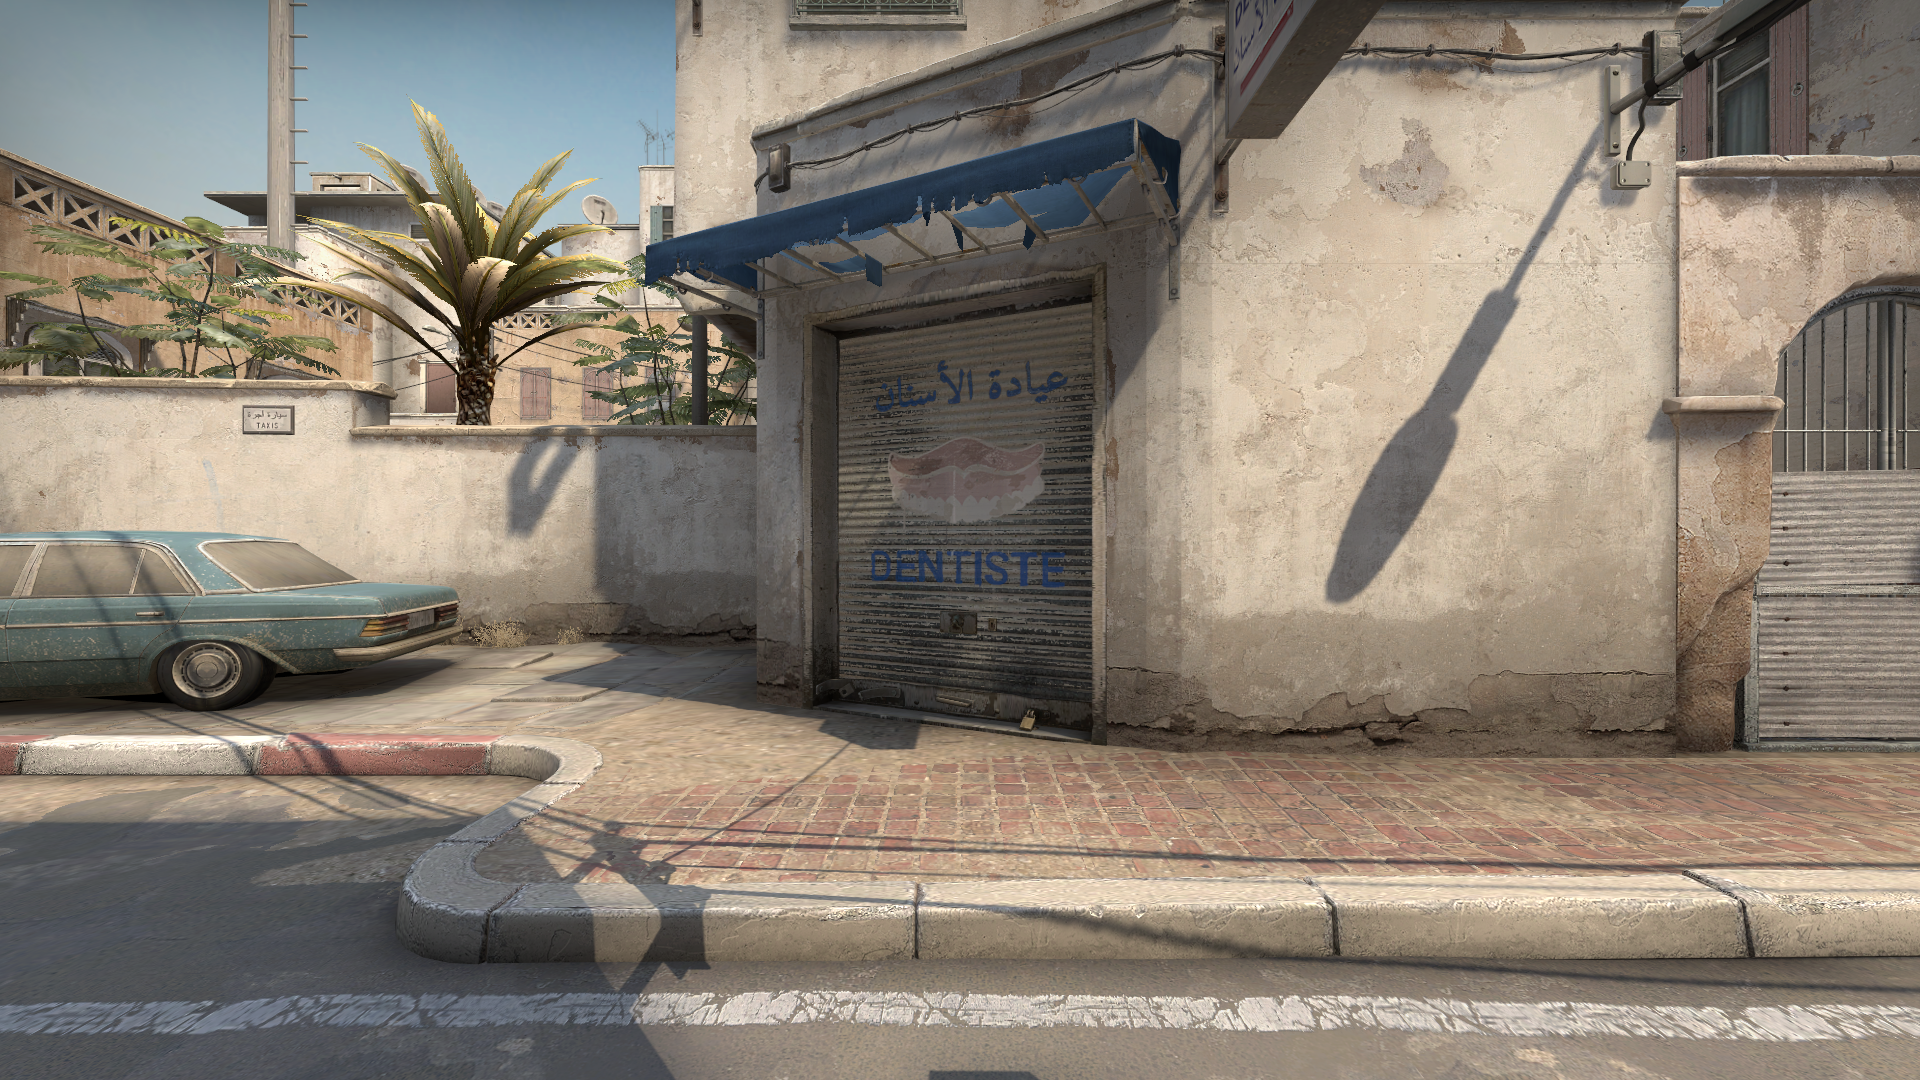
Map: de_dust2